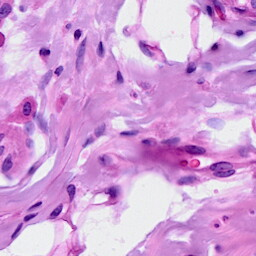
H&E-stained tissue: Breast